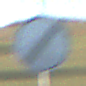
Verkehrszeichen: EndeSaemtlicherBegrenzungen
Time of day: MorningAfternoon
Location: Outdoor (Nature)
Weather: Clear
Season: Winter
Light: Natural